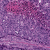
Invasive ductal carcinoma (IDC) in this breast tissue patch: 1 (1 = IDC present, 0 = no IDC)